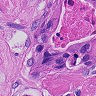
Metastatic tissue present: yes